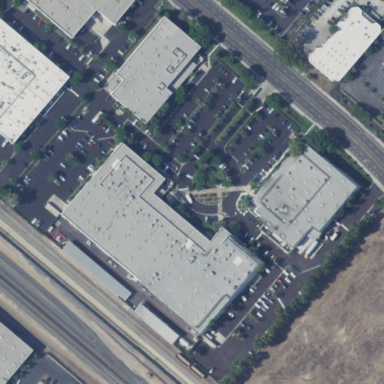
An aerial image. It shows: Commercial area.